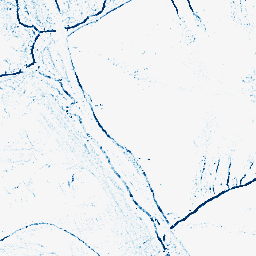
Category: morphological
Decomposition family: morphological_square
Decomposition parameters: operation: closing
size: 3
Upsampling method: nearest
Upsampling parameters: scale: 2
Upsampling scale: 2